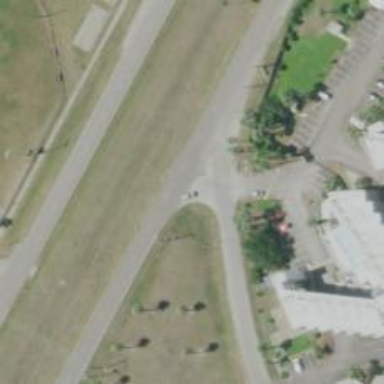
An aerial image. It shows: Tertiary_link road with asphalt surface.